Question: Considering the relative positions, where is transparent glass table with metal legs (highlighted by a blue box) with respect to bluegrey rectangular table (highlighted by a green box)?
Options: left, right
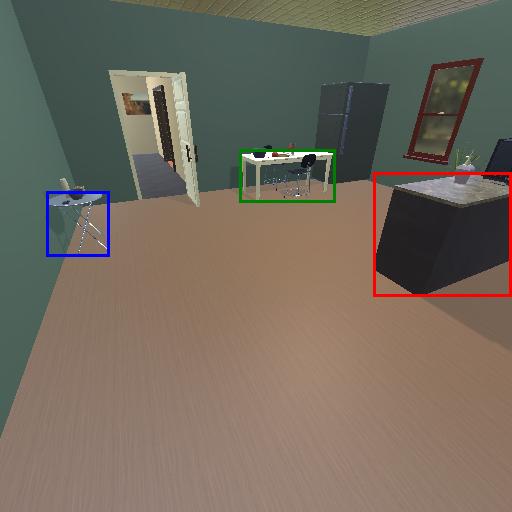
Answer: left